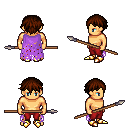
a pixel art fantasy rpg character, male body template, human, tanned skin, maroon tattered cape, red pants, brown short bangs hairstyle, gold boots, spear, four views (front, back, left, right), 2x2 character sprite sheet, small pixel art, hard edges, no anti-aliasing